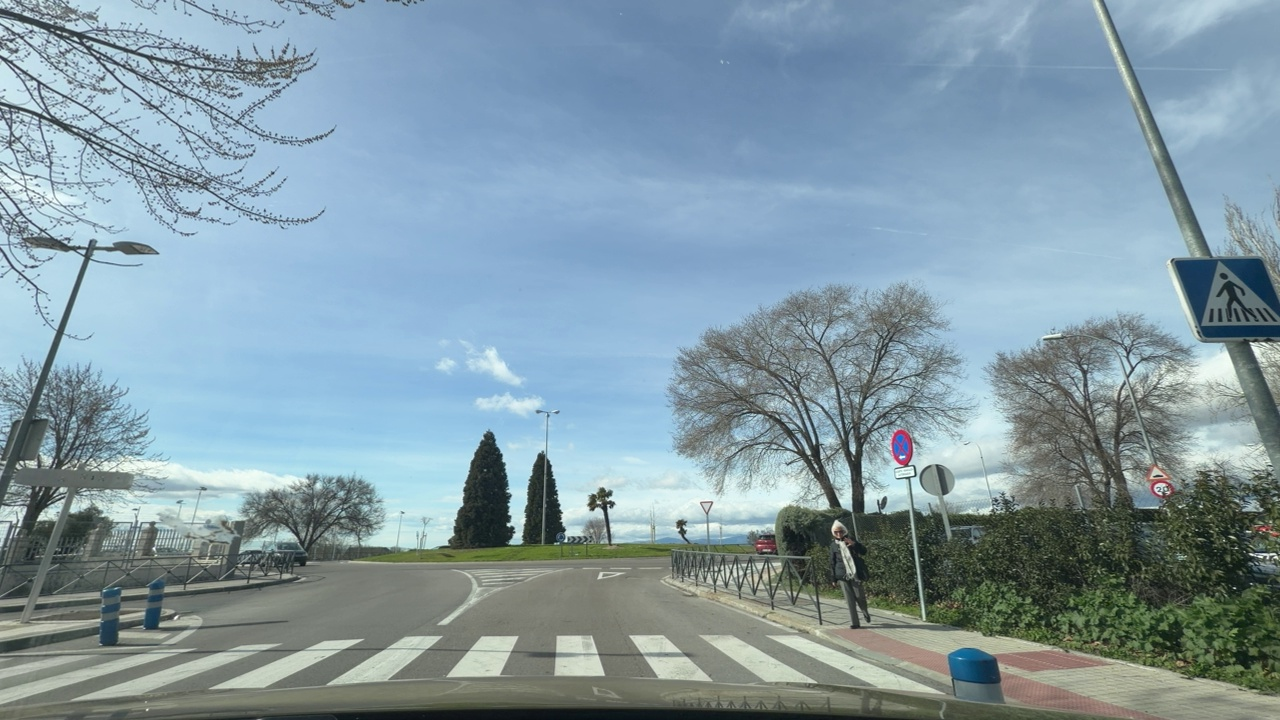
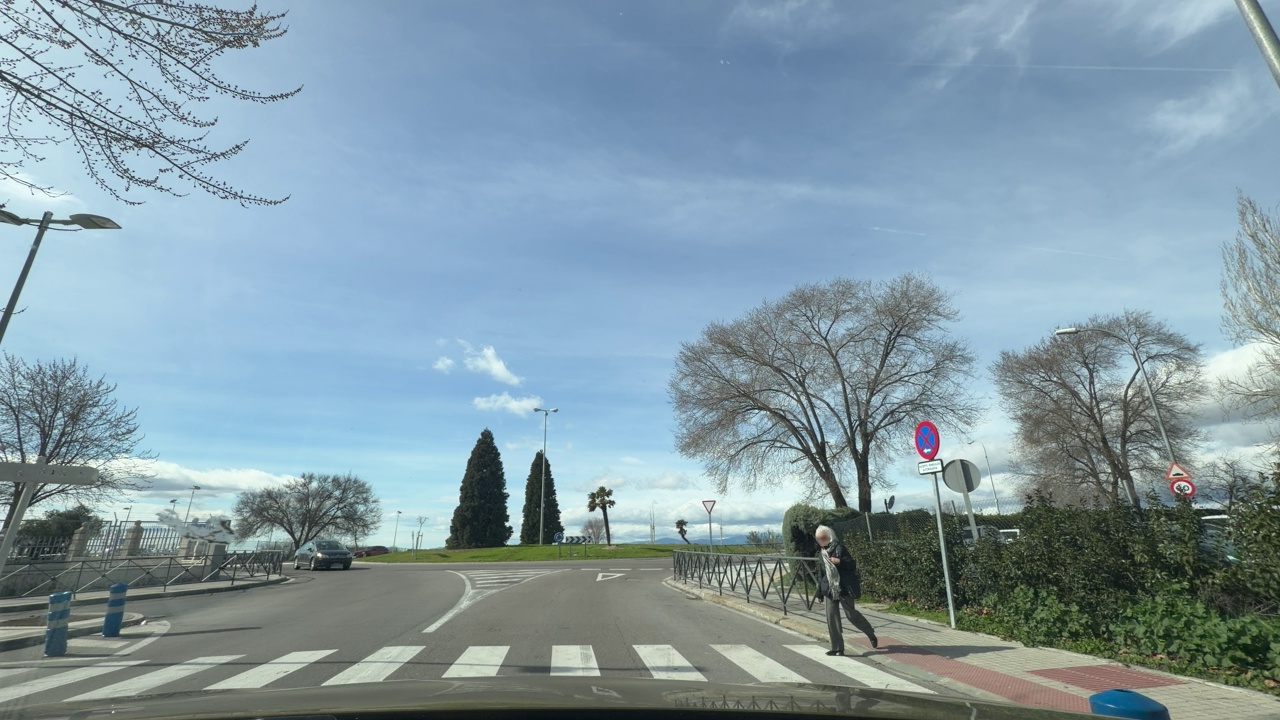
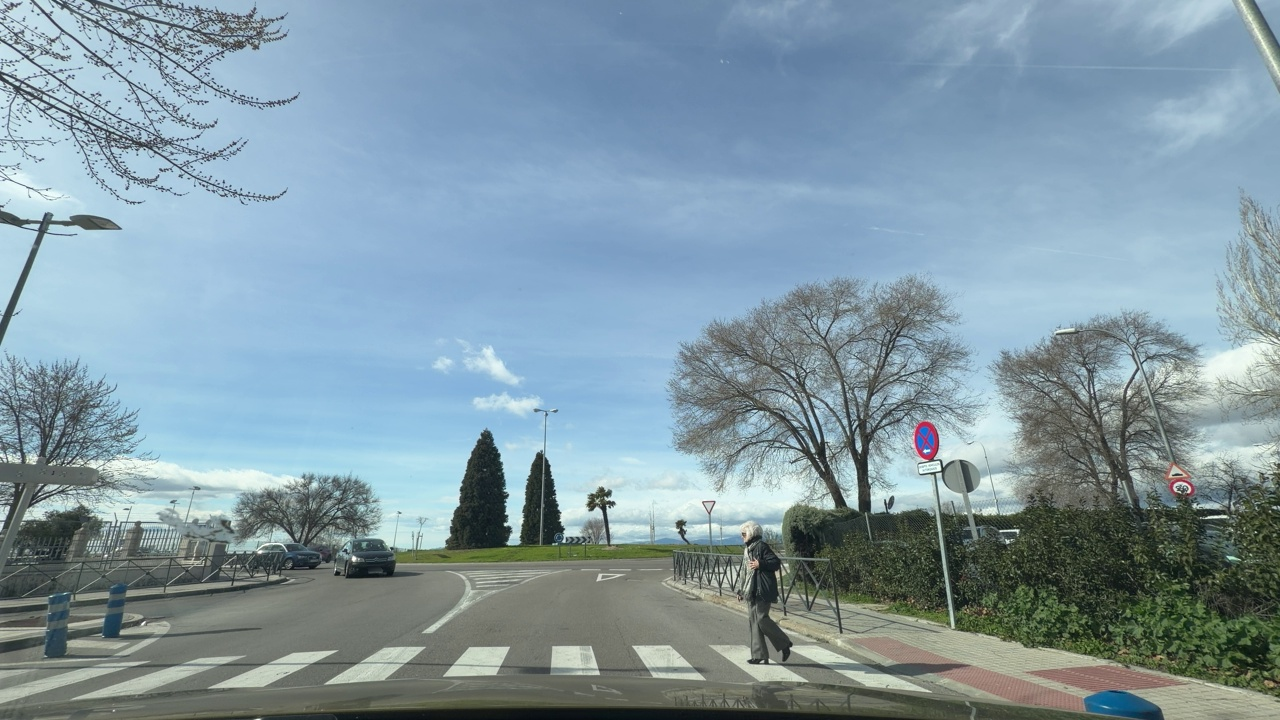
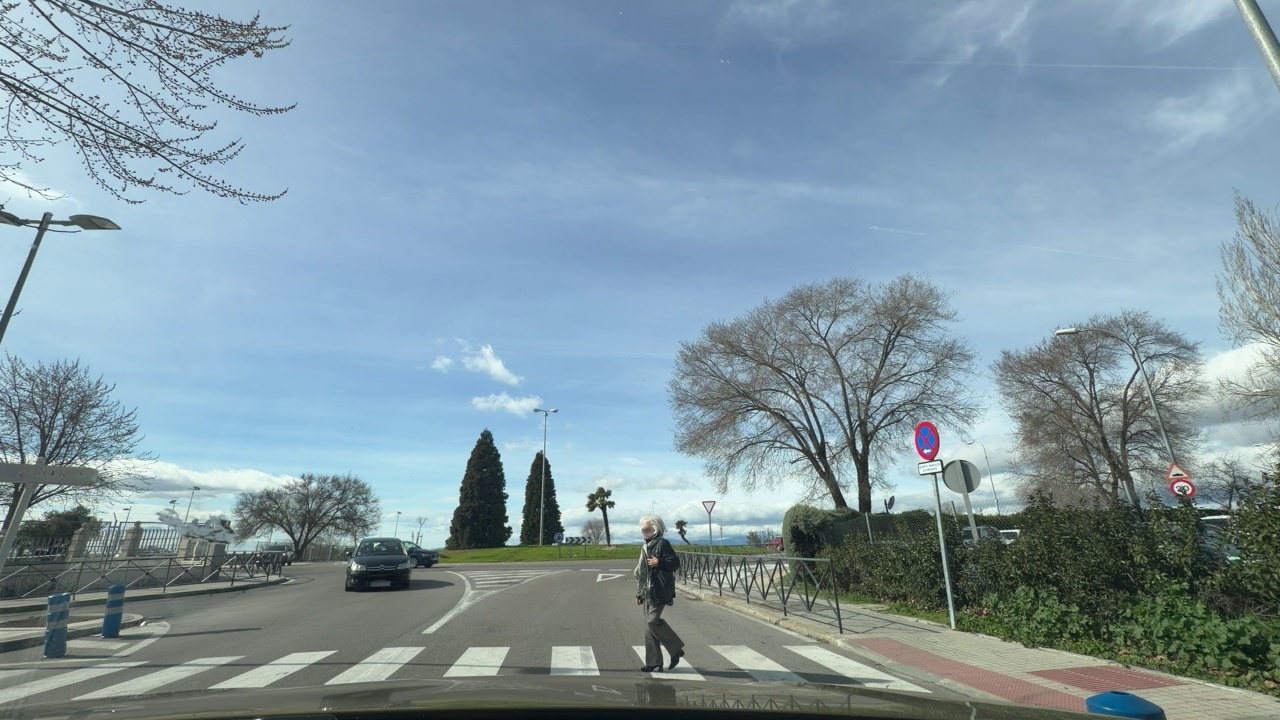
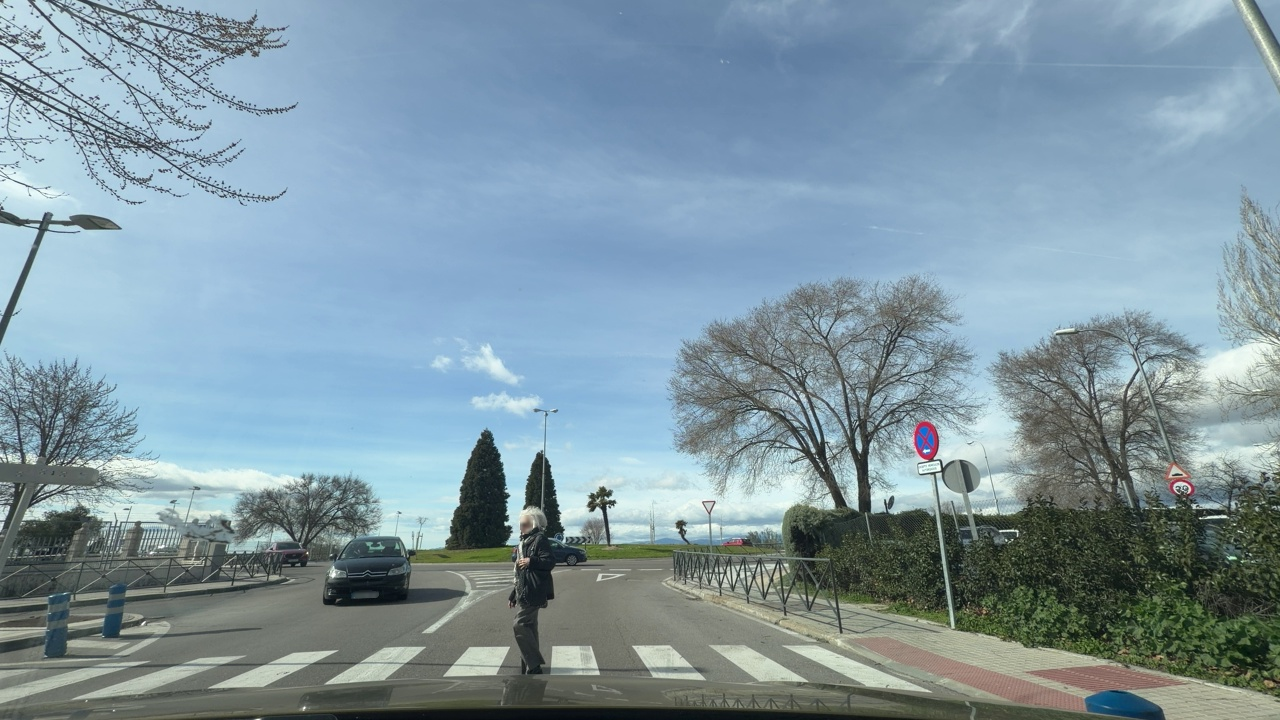
Situation: Crossing object
Question: Is there any discontinuity in the ego lane ahead?
Answer: Yes
Reasoning: There is a crosswalk interrupting the ego lane.

Situation: Crossing object
Question: Is any vehicle or pedestrian crossing the path of the ego vehicle from a different direction?
Answer: Yes
Reasoning: There's a pedestrian crossing from right to left.

Situation: Crossing object
Question: Is there a vehicle ahead in the ego lane traveling in the same direction as the ego vehicle?
Answer: No
Reasoning: There are no visible vehicles ahead of the ego vehicle.

Situation: Crossing object
Question: Is there any crossing object in the ego lane ahead?
Answer: Yes
Reasoning: There is a pedestrian perpendicular to the ego lane.